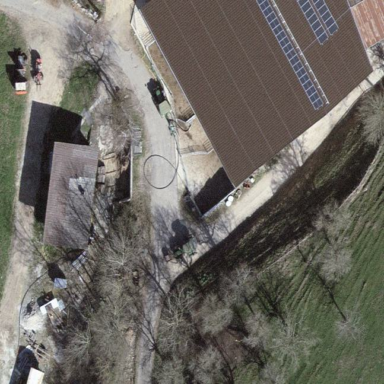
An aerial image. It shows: Farmyard in rural farm setting.